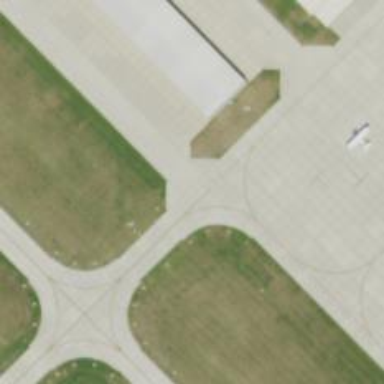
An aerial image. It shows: Image of taxiway at airport.